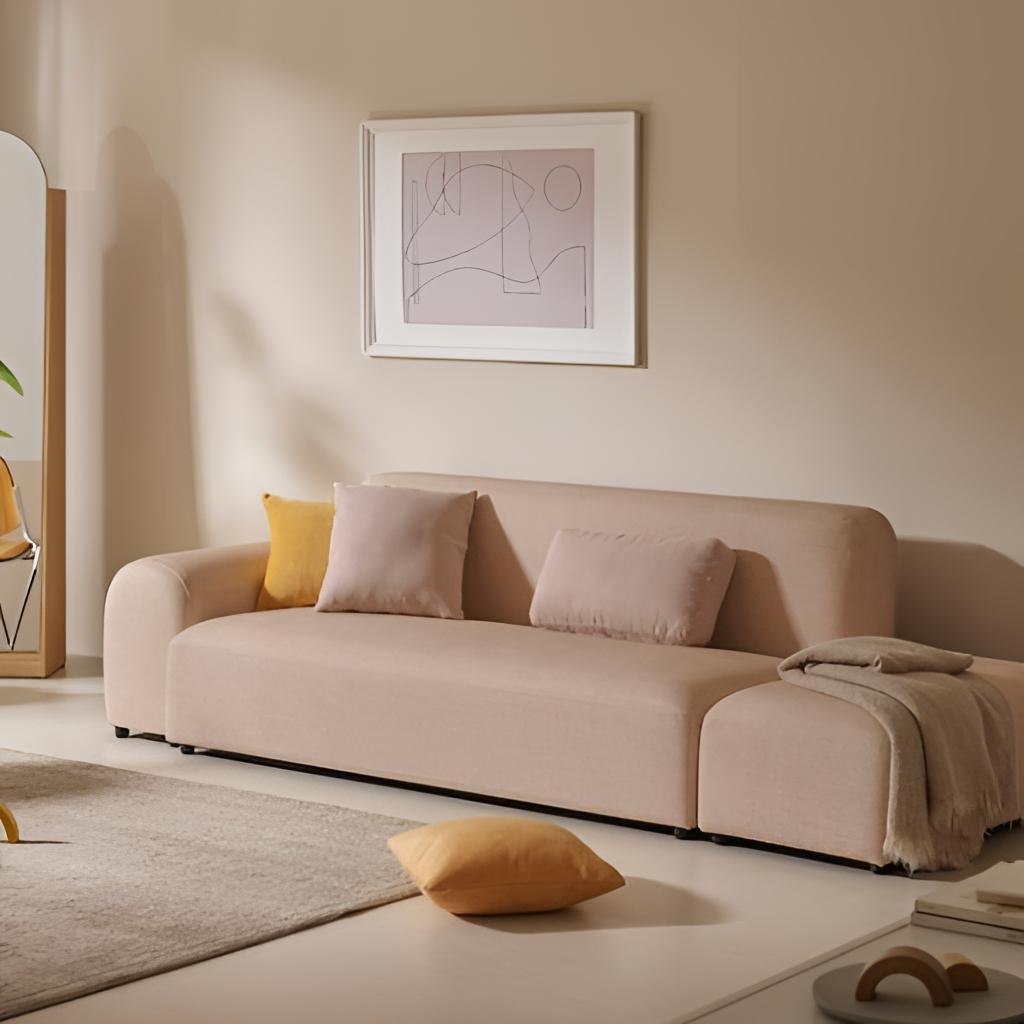
beige fabric sofa, living room, beige wood flooring, with plank pattern, beige paint wallpaper, with solid pattern, contemporary